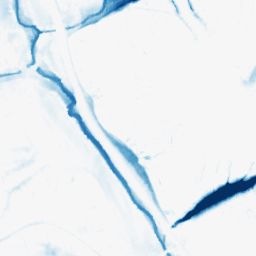
Category: morphological
Decomposition family: morphological_ellipse
Decomposition parameters: operation: closing
width: 30
height: 20
Upsampling method: bilinear
Upsampling parameters: scale: 4
Upsampling scale: 4